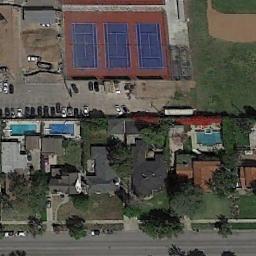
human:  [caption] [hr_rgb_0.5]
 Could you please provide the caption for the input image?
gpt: There is a tennis court on the upper left .

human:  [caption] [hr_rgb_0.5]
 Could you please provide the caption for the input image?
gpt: Many buildings of different shapes are beside the tennis courts .

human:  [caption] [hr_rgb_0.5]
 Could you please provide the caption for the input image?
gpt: A parking lot separates the tennis court and the residential area with sparse trees next to it .

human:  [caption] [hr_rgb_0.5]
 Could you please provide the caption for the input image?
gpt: The tennis court is on the grass next to some buildings and trees .

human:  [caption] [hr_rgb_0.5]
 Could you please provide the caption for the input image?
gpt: There are some buildings and a green meadow beside the tennis courts .